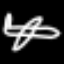
Label: airplane